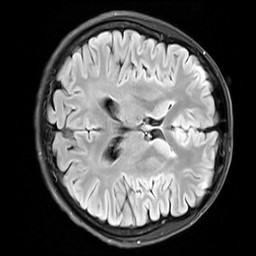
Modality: FLAIR
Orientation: axial
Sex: female
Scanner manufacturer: siemens
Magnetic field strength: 3 T
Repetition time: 10 s
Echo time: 0.09 s